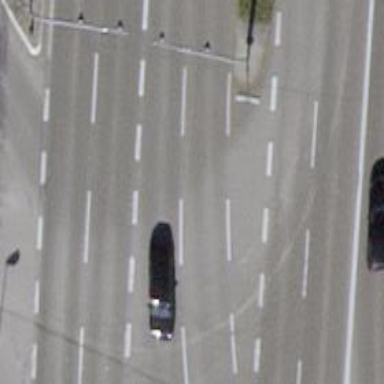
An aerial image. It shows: Primary link highway with asphalt surface.